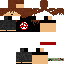
A male human skin with medium skin, wearing brown long hair dressed in a blue tshirt and black pants, featuring a closed mouth.